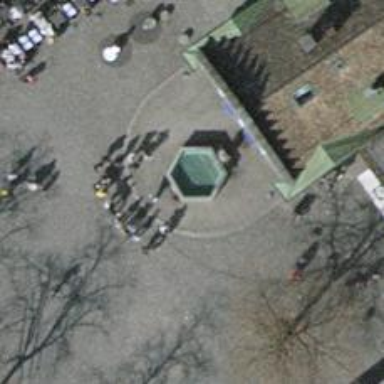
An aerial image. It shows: Fountain with drinking water amenity.